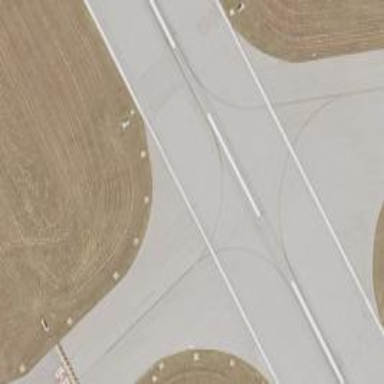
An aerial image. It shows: Taxiway at the airport with asphalt surface.